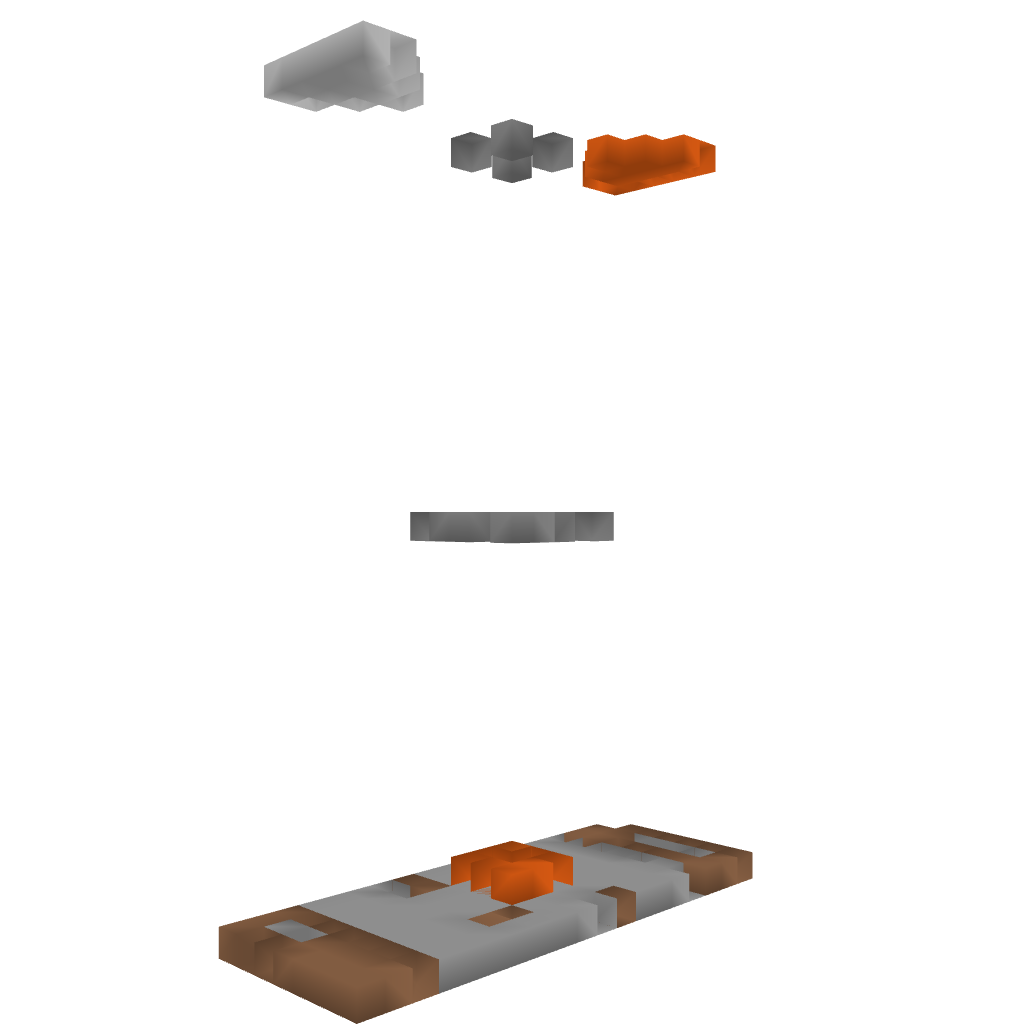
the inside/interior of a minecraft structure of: Modern Style Fountain/ town square